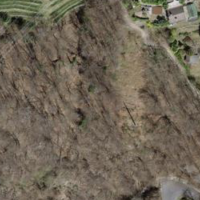
EUNIS habitat code: 41
Species observed at this site:
Podarcis muralis